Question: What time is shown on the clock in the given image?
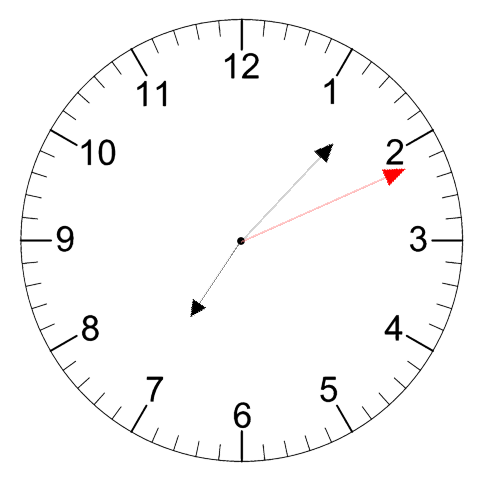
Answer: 07:07:11